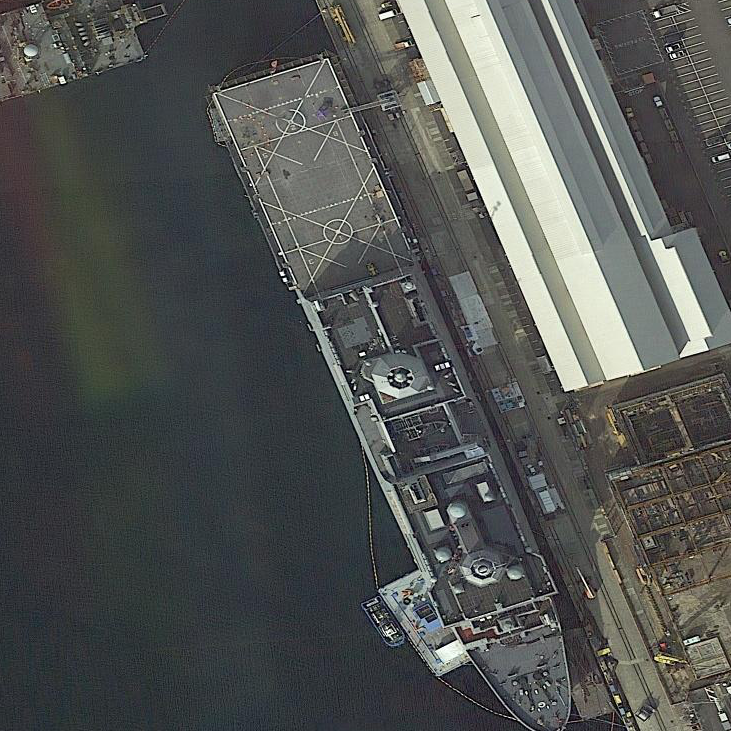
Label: combat